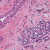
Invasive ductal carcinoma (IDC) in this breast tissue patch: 1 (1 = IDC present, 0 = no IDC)